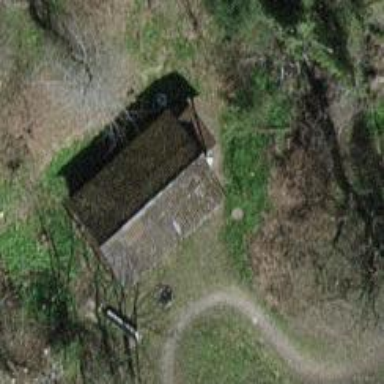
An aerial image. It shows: Hut.